Question: I try these codes to change it but it doesnt work.
If I will run that it will result as an
> 'Either the parameter @objname is ambiguous or the claimed @objtype
(COLUMN) is wrong.'
Here is my code:
'''
exec sp_rename 'EMPLOYEE.COMMISSION_PCT', 'COMMISSION', 'COLUMN'
SELECT * FROM EMPLOYEES
'''

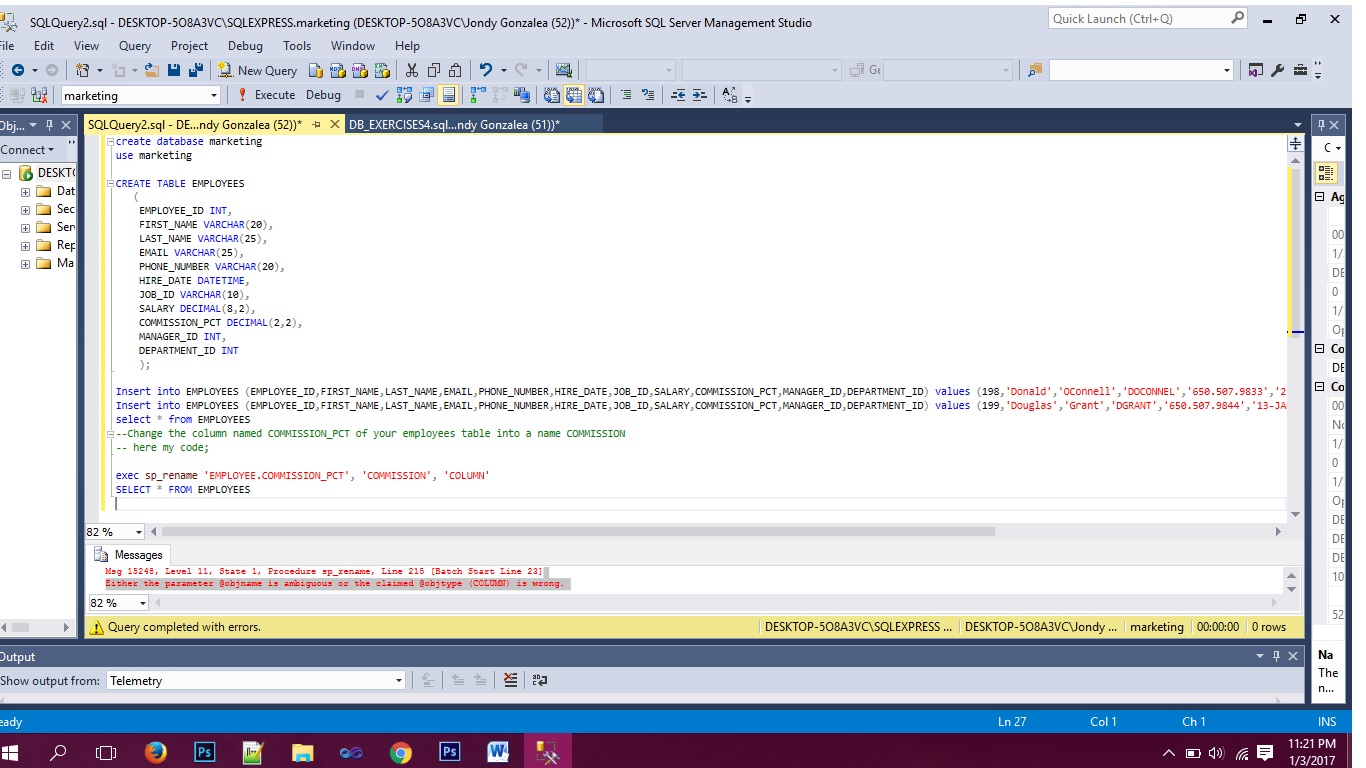
Answer: I've just tried here and work properly.
open another tab and try to do this way.
'''
USE [YOUR DATABASE]
GO
exec sp_RENAME 'TABLE.Column', 'NewColumnName',
'COLUMN'
GO
'''